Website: macys
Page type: cross-sells
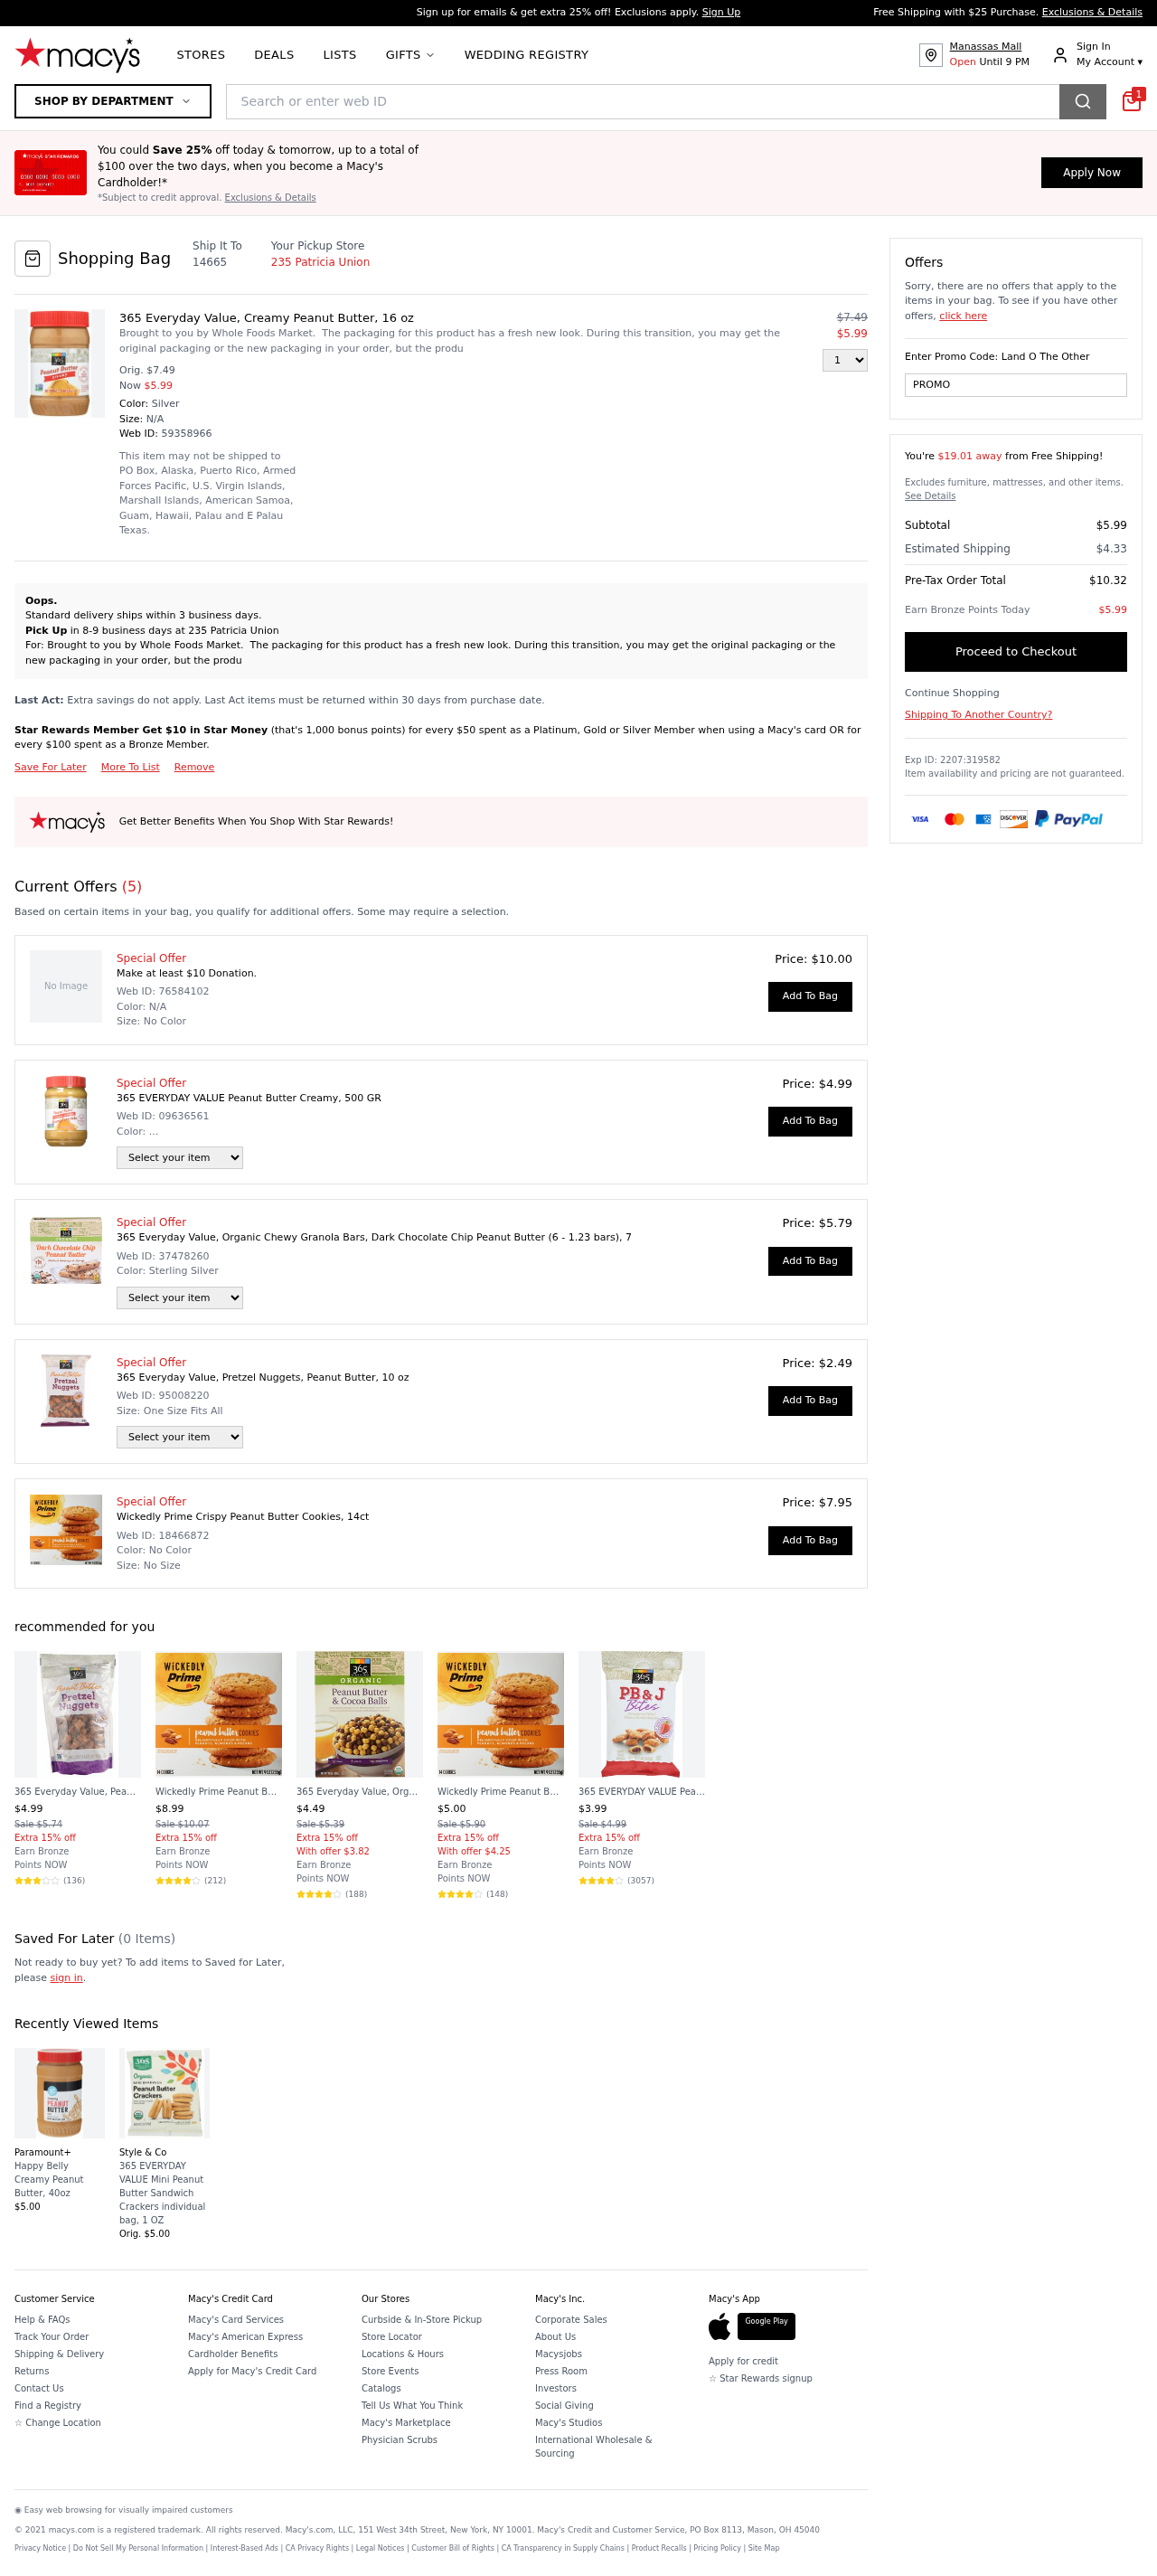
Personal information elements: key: PII_LOCATION1_STREET
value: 235 Patricia Union
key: PII_POSTCODE
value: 14665
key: PII_PROMO_CODE
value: PROMO59CL
Product elements: key: PRODUCT10_NAME
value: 365 EVERYDAY VALUE Peanut Butter Jelly Bites, 5 OZ
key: PRODUCT10_NUM_RATINGS
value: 3057
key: PRODUCT10_PRICE
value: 3.99
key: PRODUCT10_RATING
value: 4
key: PRODUCT11_NAME
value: Happy Belly Creamy Peanut Butter, 40oz
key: PRODUCT11_PRICE
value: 5
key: PRODUCT12_NAME
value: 365 EVERYDAY VALUE Mini Peanut Butter Sandwich Crackers individual bag, 1 OZ
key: PRODUCT12_PRICE
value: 5
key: PRODUCT1_DESC
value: Brought to you by Whole Foods Market.  The packaging for this product has a fresh new look. During this transition, you may get the original packaging or the new packaging in your order, but the produ
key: PRODUCT1_NAME
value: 365 Everyday Value, Creamy Peanut Butter, 16 oz
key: PRODUCT1_PRICE
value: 5.99
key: PRODUCT1_QUANTITY
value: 1
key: PRODUCT2_NAME
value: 365 EVERYDAY VALUE Peanut Butter Creamy, 500 GR
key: PRODUCT2_PRICE
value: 4.99
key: PRODUCT3_NAME
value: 365 Everyday Value, Organic Chewy Granola Bars, Dark Chocolate Chip Peanut Butter (6 - 1.23 bars), 7
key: PRODUCT3_PRICE
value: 5.79
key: PRODUCT4_NAME
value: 365 Everyday Value, Pretzel Nuggets, Peanut Butter, 10 oz
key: PRODUCT4_PRICE
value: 2.49
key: PRODUCT5_NAME
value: Wickedly Prime Crispy Peanut Butter Cookies, 14ct
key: PRODUCT5_PRICE
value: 7.95
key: PRODUCT6_NAME
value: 365 Everyday Value, Peanut Butter Pretzel Nuggets, 18 oz
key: PRODUCT6_NUM_RATINGS
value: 136
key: PRODUCT6_PRICE
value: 4.99
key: PRODUCT6_RATING
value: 3.3
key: PRODUCT7_NAME
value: Wickedly Prime Peanut Butter Cookies, Crispy, 14ct
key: PRODUCT7_NUM_RATINGS
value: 212
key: PRODUCT7_PRICE
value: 8.99
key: PRODUCT7_RATING
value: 4.2
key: PRODUCT8_NAME
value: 365 Everyday Value, Organic Peanut Butter and Cocoa Balls, 10 oz
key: PRODUCT8_NUM_RATINGS
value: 188
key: PRODUCT8_PRICE
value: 4.49
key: PRODUCT8_RATING
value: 4.2
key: PRODUCT9_NAME
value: Wickedly Prime Peanut Butter Cookies, Crispy, 14ct
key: PRODUCT9_NUM_RATINGS
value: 148
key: PRODUCT9_PRICE
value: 5
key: PRODUCT9_RATING
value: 4.7
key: PRODUCT1_ORIGINAL_PRICE
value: $7.49
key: PRODUCT6_ORIGINAL_PRICE
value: Sale $5.74
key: PRODUCT7_ORIGINAL_PRICE
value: Sale $10.07
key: PRODUCT8_ORIGINAL_PRICE
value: Sale $5.39
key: PRODUCT9_ORIGINAL_PRICE
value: Sale $5.90
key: PRODUCT10_ORIGINAL_PRICE
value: Sale $4.99
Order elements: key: ORDER_ID
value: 59358966
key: ORDER_NUM_OFFERS
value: (5)
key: ORDER_FREE_SHIPPING_THRESHOLD
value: $19.01 away
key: ORDER_SUBTOTAL
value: $5.99
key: ORDER_SHIPPING_COST
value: $4.33
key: ORDER_TOTAL
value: $10.32
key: ORDER_POINTS_EARNED
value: $5.99
Search elements: key: HEADER_SEARCH
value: Search or enter web ID
Other elements: key: SAVED_NUM_ITEMS
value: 0